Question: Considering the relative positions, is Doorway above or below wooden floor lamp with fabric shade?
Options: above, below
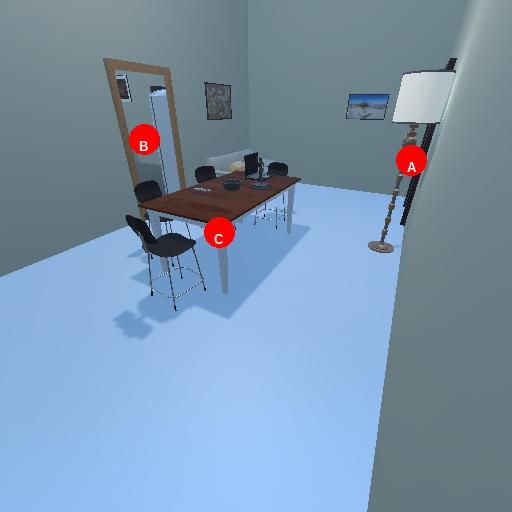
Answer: above